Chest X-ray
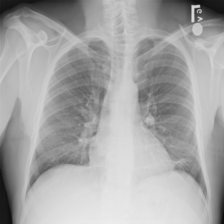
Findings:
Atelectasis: positive
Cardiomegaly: negative
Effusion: negative
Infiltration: negative
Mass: negative
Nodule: positive
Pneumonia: negative
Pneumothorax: negative
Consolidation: negative
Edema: negative
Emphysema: negative
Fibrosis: negative
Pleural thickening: negative
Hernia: negative